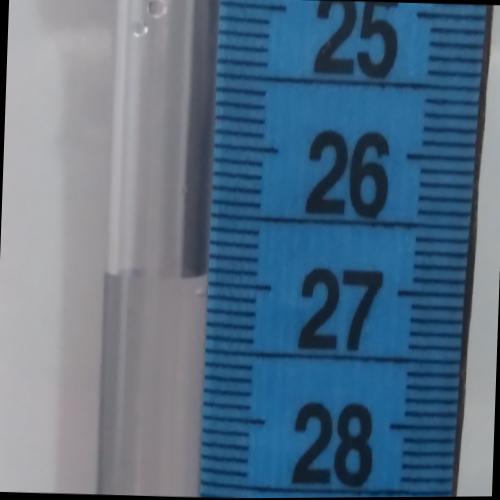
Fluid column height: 26.9 cm